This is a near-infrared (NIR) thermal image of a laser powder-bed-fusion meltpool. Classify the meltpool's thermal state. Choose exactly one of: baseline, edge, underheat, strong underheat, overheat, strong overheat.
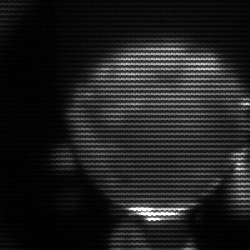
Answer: edge